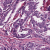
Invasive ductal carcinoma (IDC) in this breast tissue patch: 1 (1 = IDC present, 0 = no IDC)